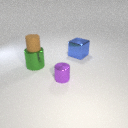
large green metal cylinder below small brown rubber cylinder